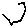
Label: hexagon